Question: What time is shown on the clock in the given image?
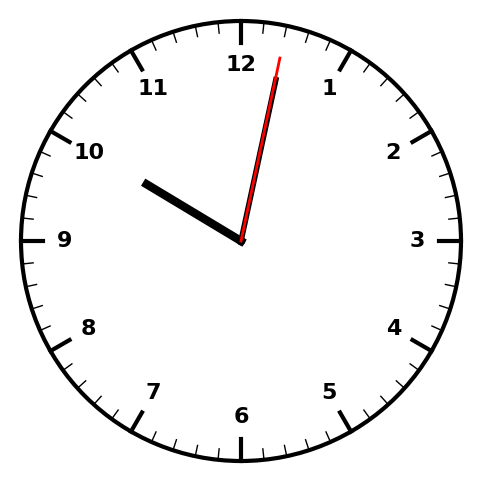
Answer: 10:02:02